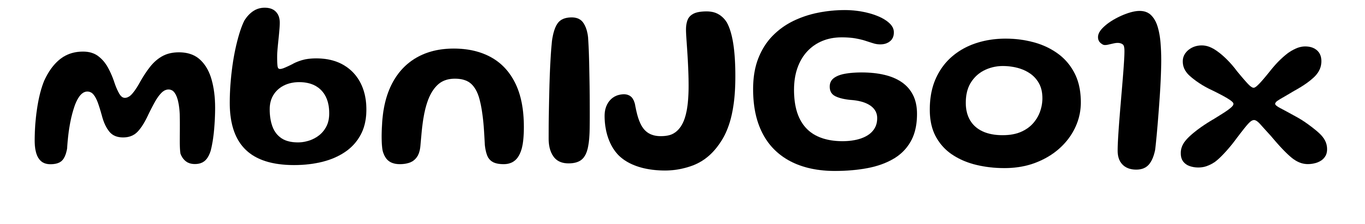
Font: Gluten_Medium